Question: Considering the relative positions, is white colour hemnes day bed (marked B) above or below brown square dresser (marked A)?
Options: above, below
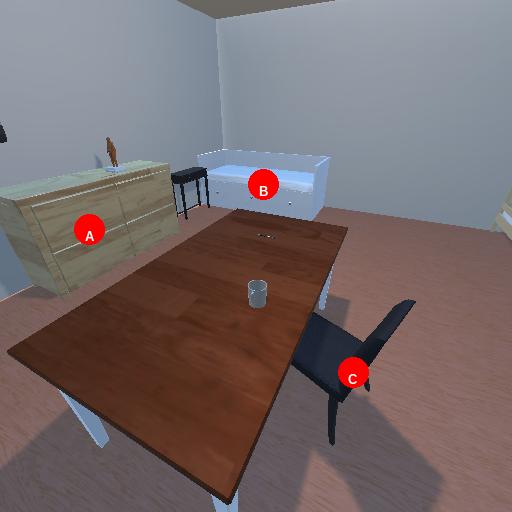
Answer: above